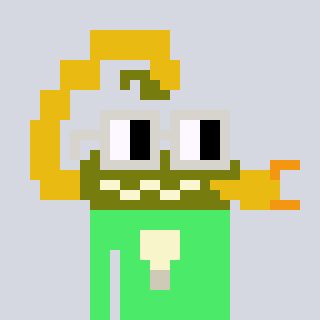
a pixel art character with square light gray glasses, a scorpion-shaped head and a teal-colored body on a cool background